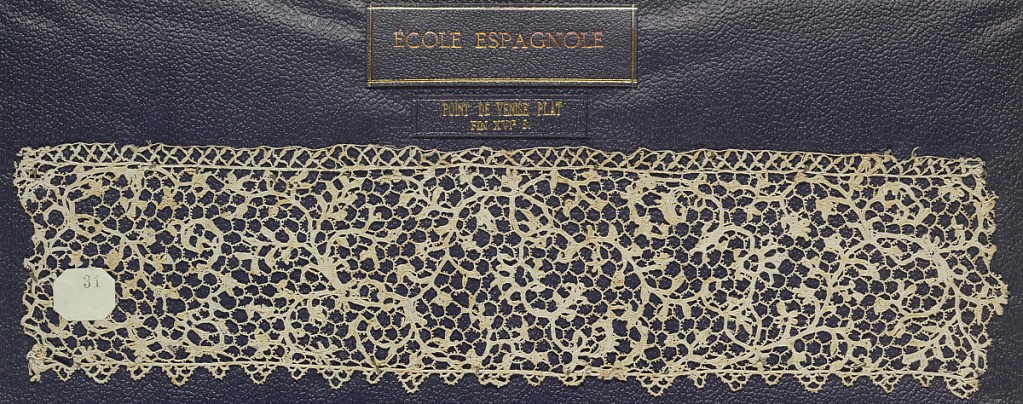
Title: Border
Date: mid-17th century
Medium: Technique: needle lace
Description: Needle lace; mid-17th century Point Plat de Venise